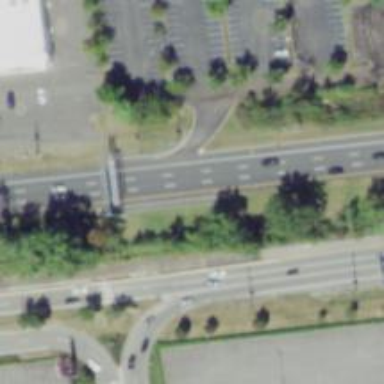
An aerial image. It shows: Trunk highway with expressway features.